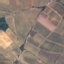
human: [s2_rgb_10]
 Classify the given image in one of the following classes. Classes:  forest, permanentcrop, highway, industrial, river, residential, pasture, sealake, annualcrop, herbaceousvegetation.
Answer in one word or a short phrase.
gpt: PermanentCrop